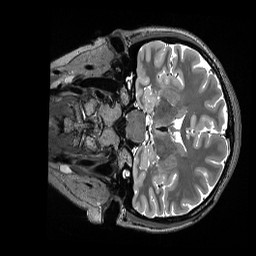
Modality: T2w
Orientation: coronal
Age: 30
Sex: female
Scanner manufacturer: siemens
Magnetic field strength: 3 T
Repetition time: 3.2 s
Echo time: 0.563 s